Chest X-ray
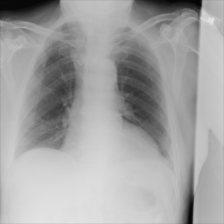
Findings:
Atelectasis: negative
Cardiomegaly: negative
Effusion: negative
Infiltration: negative
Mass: negative
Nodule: negative
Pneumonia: positive
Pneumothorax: negative
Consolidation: negative
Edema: negative
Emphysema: negative
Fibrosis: negative
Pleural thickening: negative
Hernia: negative